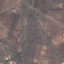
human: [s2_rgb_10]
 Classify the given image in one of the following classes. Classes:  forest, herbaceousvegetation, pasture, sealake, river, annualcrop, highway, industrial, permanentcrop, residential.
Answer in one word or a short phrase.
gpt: PermanentCrop